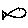
Label: fish